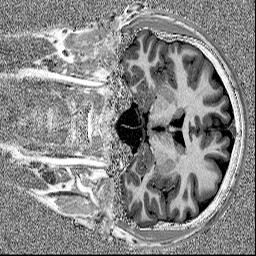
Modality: MP2RAGE
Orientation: coronal
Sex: male